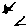
Label: star